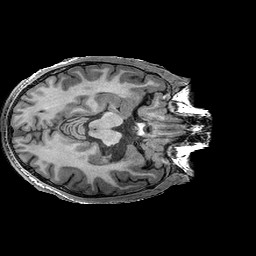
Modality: T1w
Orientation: axial
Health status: ill
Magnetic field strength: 3 T